Interaction volume radius: 5 \u00c5
Interaction volume height: 20 \u00c5
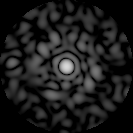
Disorder parameter: 0.884